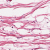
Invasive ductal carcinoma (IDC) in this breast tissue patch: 0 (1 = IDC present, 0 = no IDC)